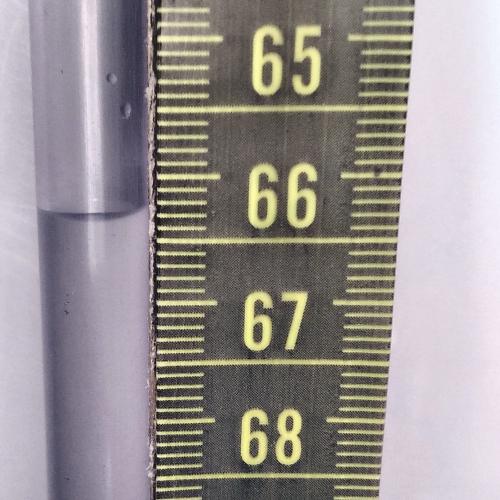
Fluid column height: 66.3 cm